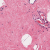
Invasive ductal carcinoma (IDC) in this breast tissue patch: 0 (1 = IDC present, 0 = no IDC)